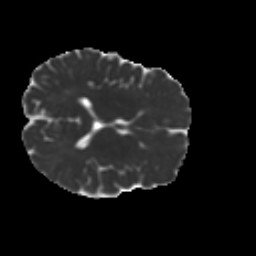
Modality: MD
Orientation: axial
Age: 49
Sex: female
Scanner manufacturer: ge
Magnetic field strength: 3 T
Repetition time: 7.8 s
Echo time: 0.0606 s